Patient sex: F
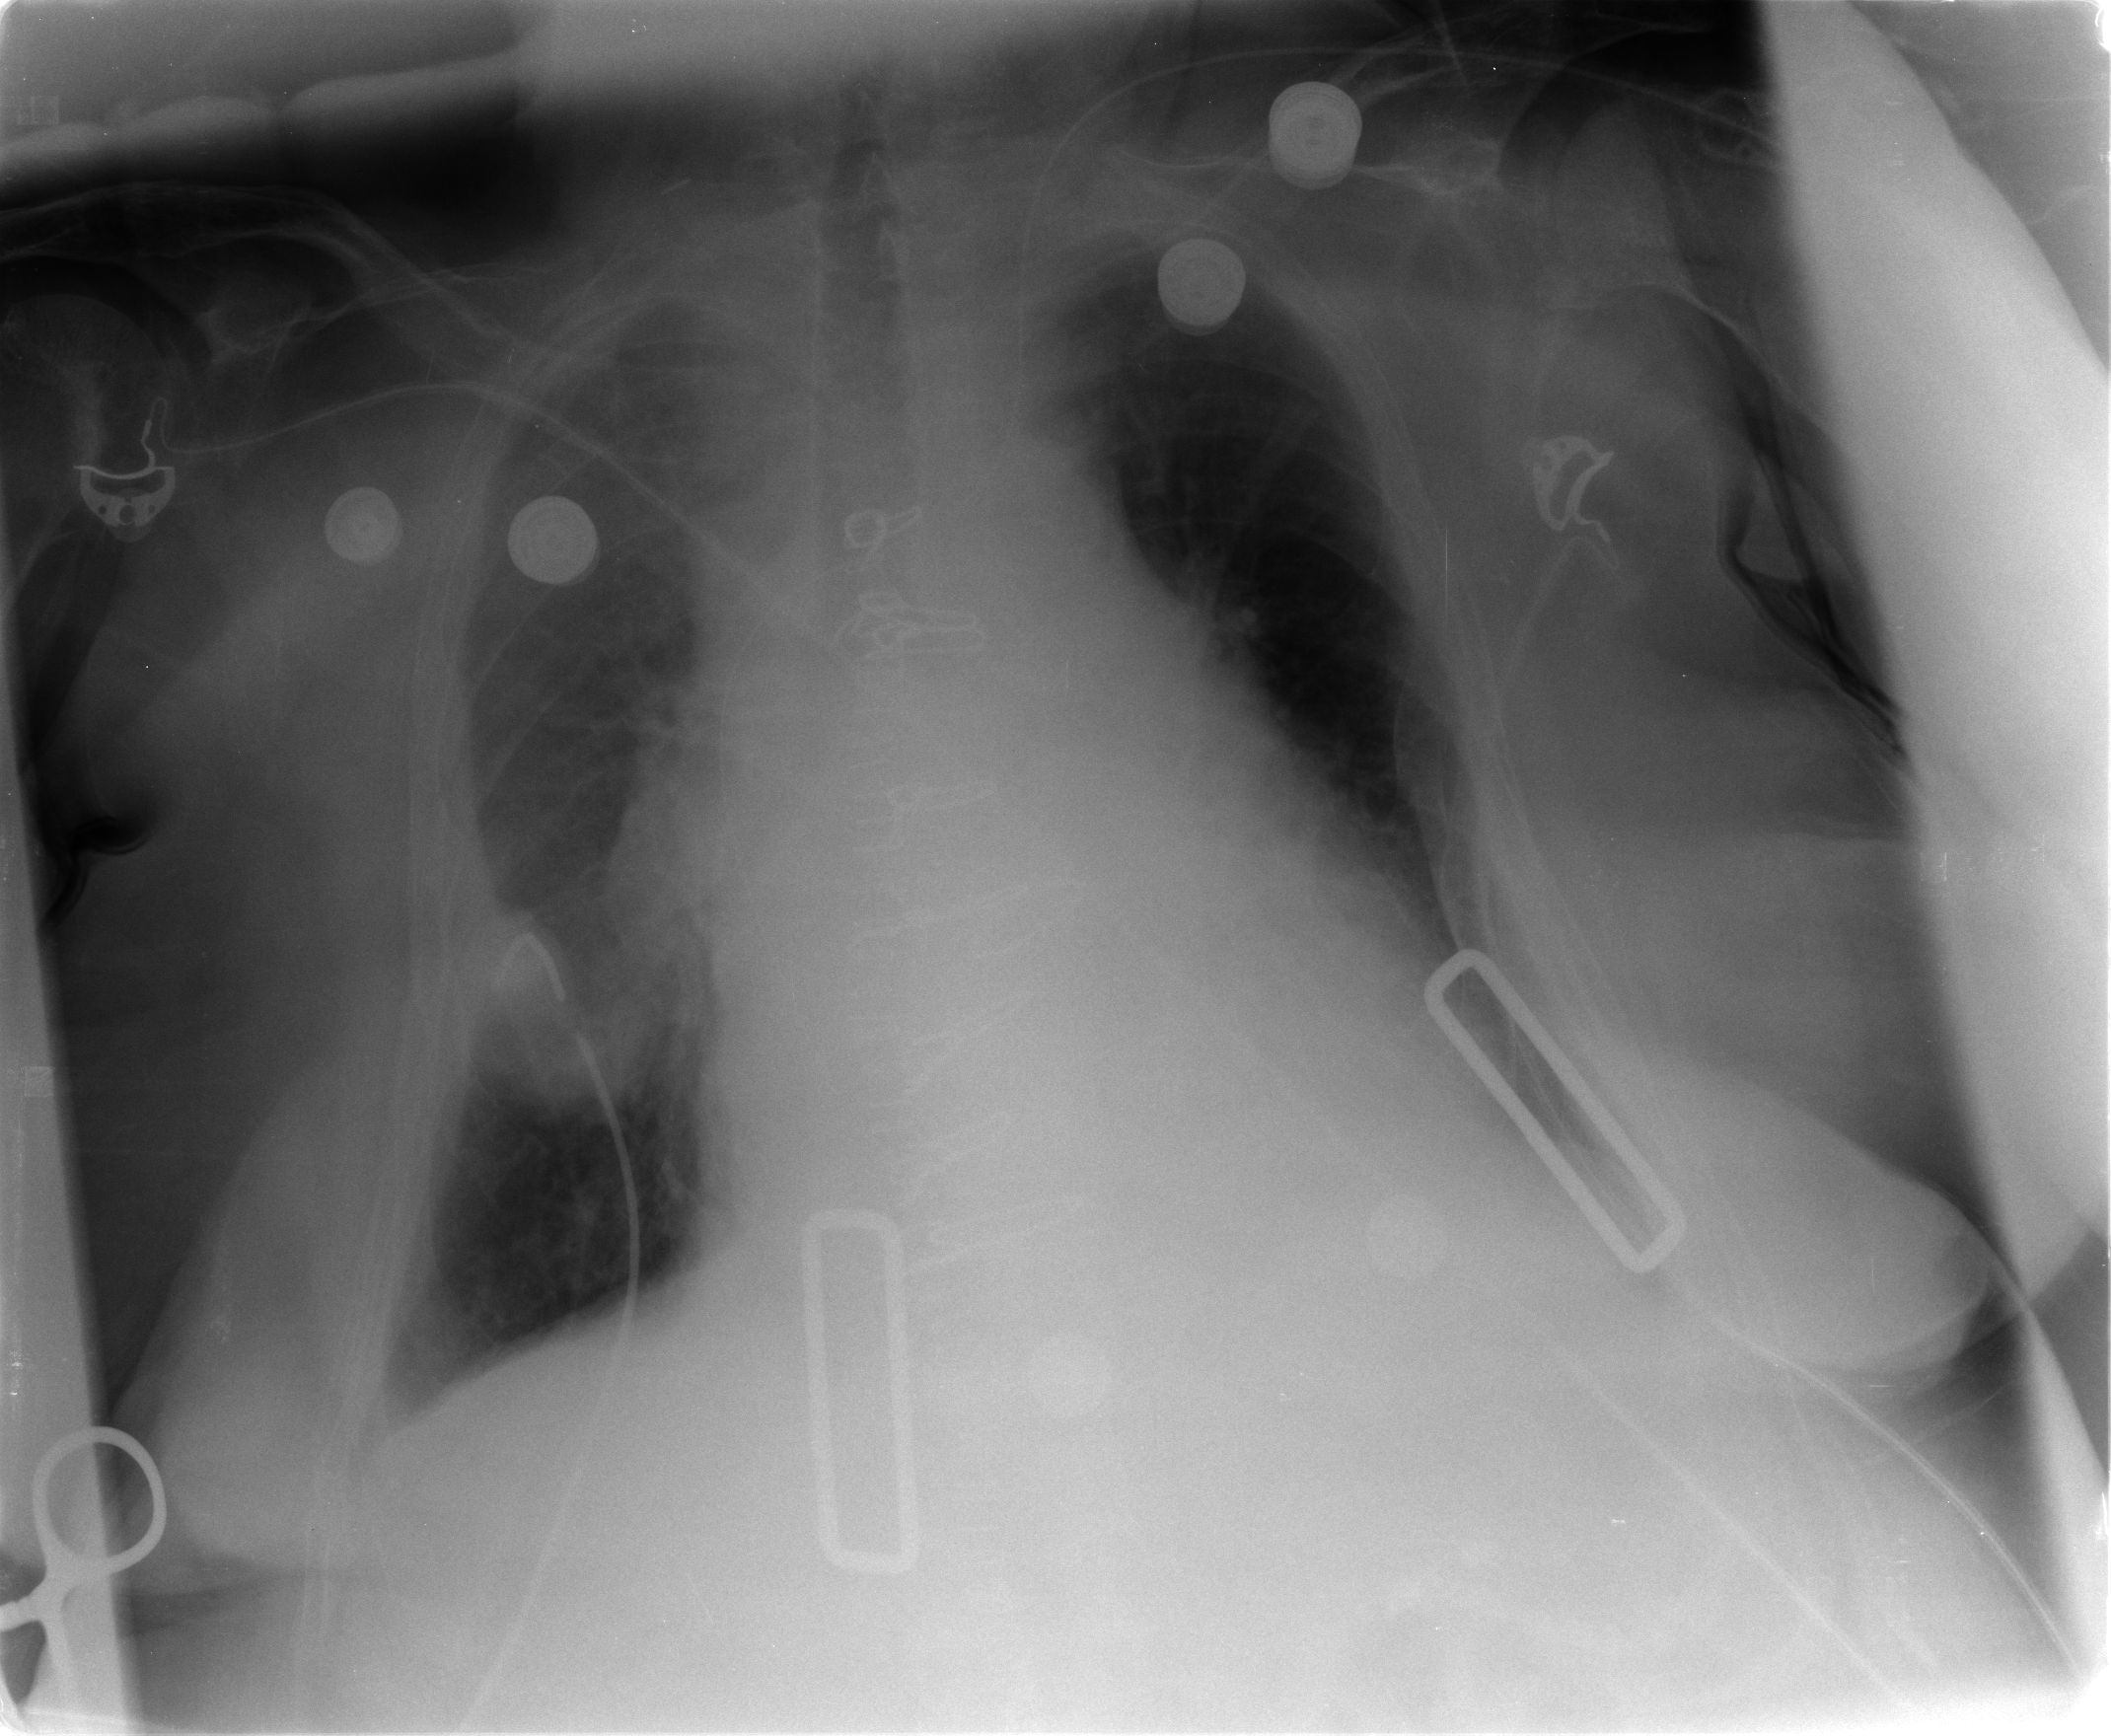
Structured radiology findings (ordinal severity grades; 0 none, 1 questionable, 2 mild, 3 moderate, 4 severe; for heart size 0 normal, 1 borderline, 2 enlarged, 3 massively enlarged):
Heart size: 2
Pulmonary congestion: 2
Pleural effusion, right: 0
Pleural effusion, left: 0
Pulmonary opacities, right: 0
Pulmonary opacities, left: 0
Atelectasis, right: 2
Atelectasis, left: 2